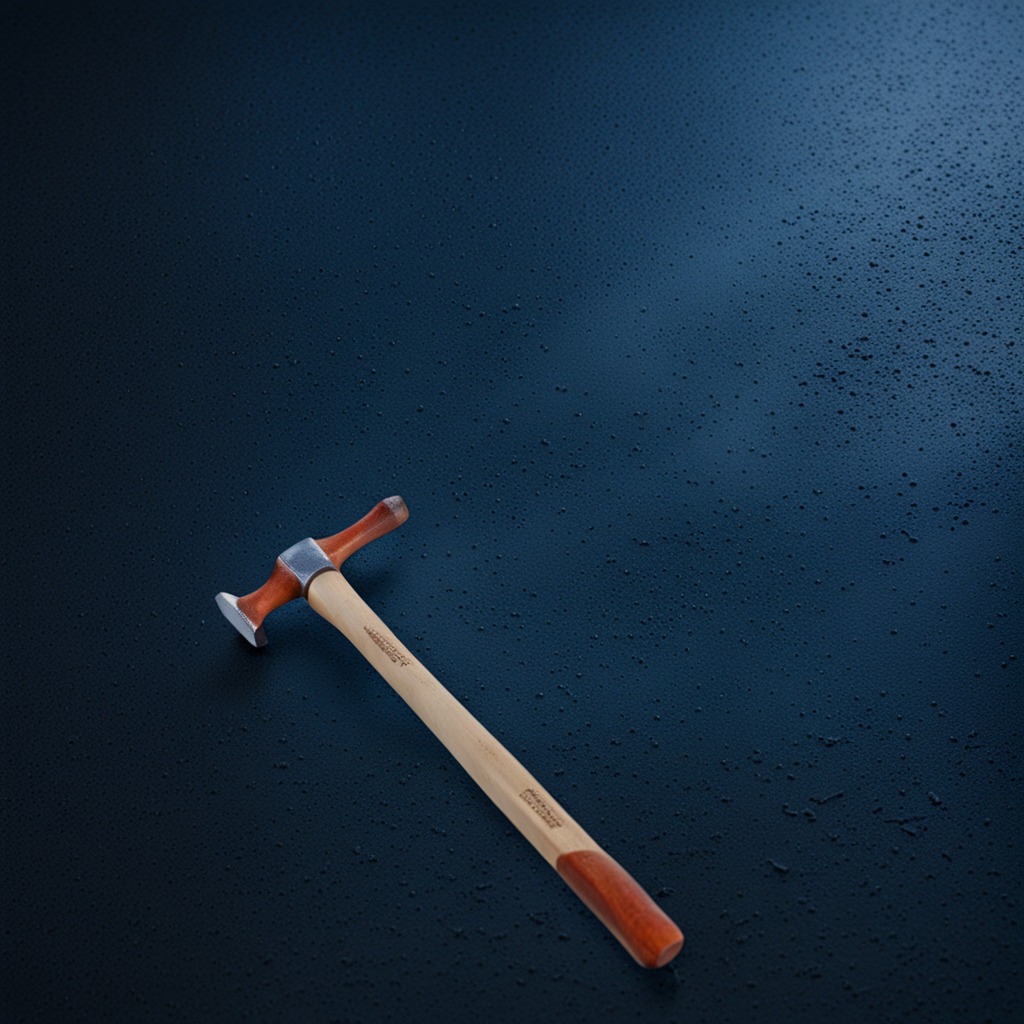
A hammer lying on a clean granite tabletop covered with a blue rubber mat inside a workshop at night dim ambient light soft shadows worn but beneath the mat